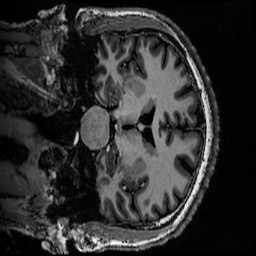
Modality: MP2RAGE
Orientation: coronal
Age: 52
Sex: male
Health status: healthy